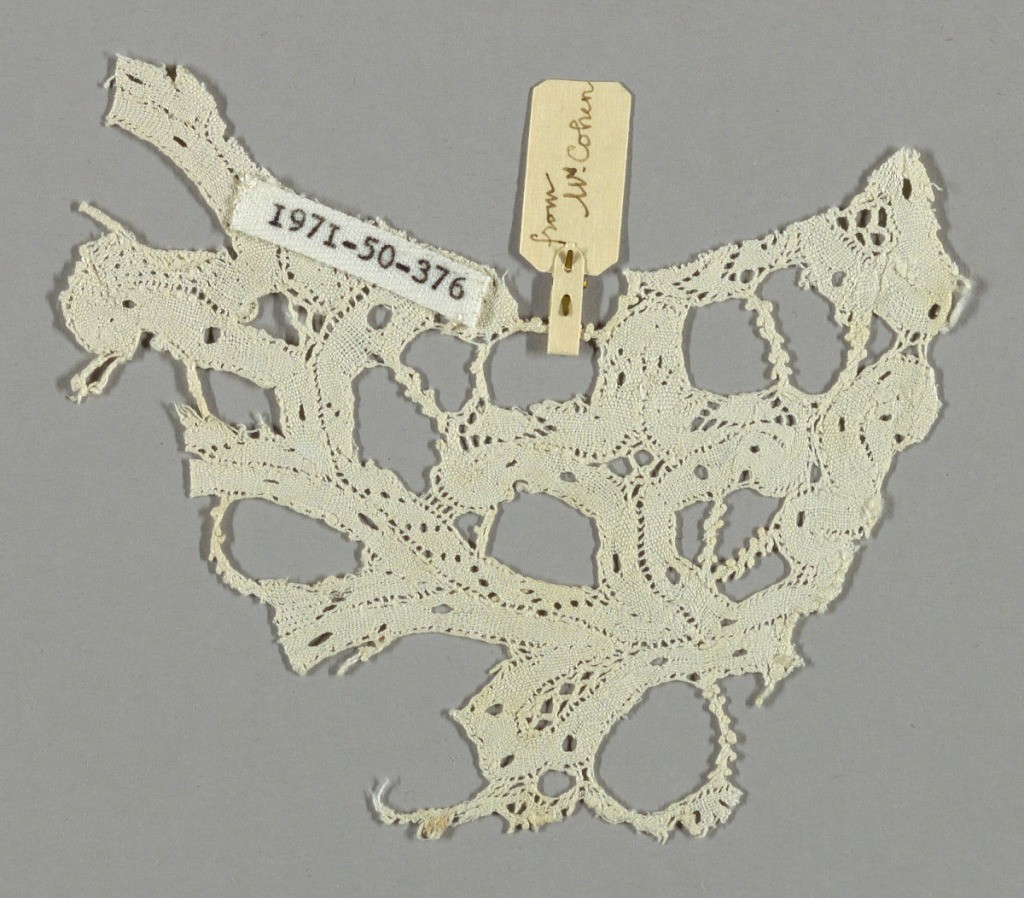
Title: Fragment
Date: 17th century
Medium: linen Technique: bobbin lace, discontinuous tape
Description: Small fragment in a vine pattern.